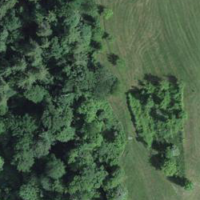
EUNIS habitat code: 24
Species observed at this site:
Equisetum sylvaticum